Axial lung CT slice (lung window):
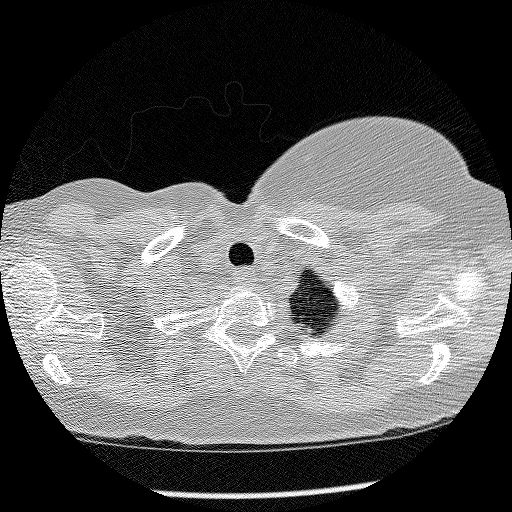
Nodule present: no